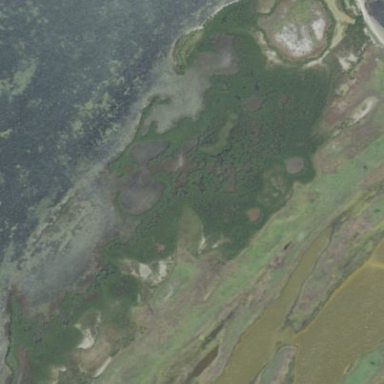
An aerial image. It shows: Tidalflat wetland in natural setting.